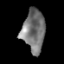
Tissue: lung
Cell type: Epithelial cells
Senescence score: 0.1615
Nuclear area (px): 932
Mean DAPI intensity: 118.246